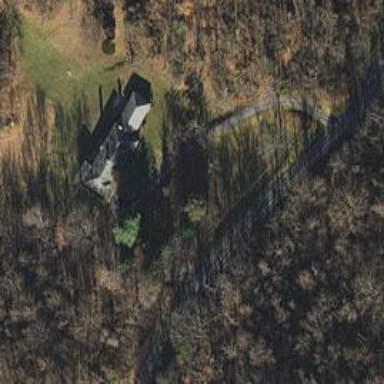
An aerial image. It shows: Driveway.